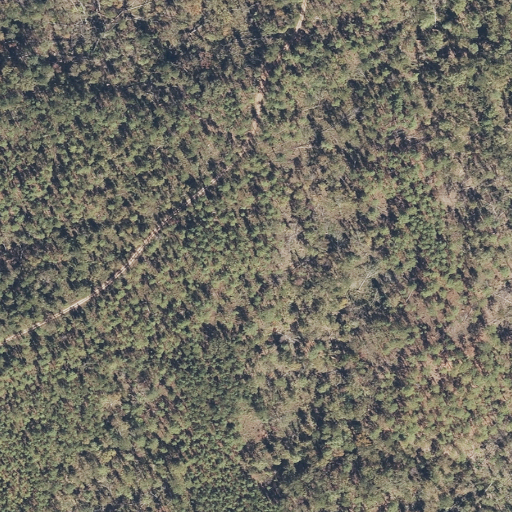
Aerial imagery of mountain in Alabama named Round Rock containing grassland, evergreen forest, deciduous forest, mixed forest, and shrub